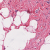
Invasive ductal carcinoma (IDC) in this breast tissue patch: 0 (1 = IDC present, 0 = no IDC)